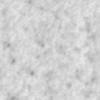
Label: no_change